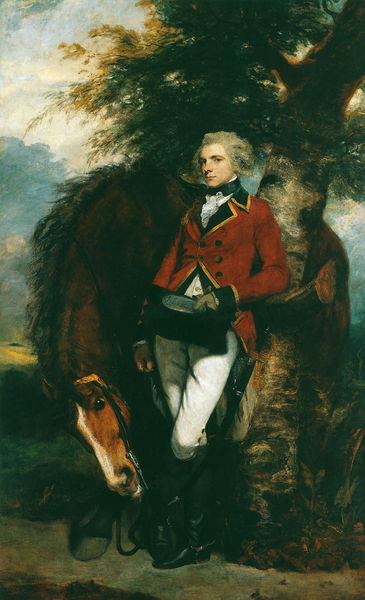
Titel: Colonel George Coussmaker
Künstler: Sir Joshua Reynolds
Institution: New York, The Metropolitan Museum of  Art
Schlagwörter: baum, blau, himmel, kopf, mann, schatten, wolken, bäume, landschaft, abend, braun, frankreich, hut, licht, schwarz, weiss, ölbild, rot, malerei, hose, jacke, jung, kragen, bildnis, portrait, porträt, morgen, natur, stamm, blässe, puder, pferd, reiter, ausritt, huf, perücke, schweif, rast, knöpfe, uniform, soldat, stiefel, hüfte, nüstern, anlehnen, lehnend, preussen, sngelehnt